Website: bh-photo
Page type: customer-info-address
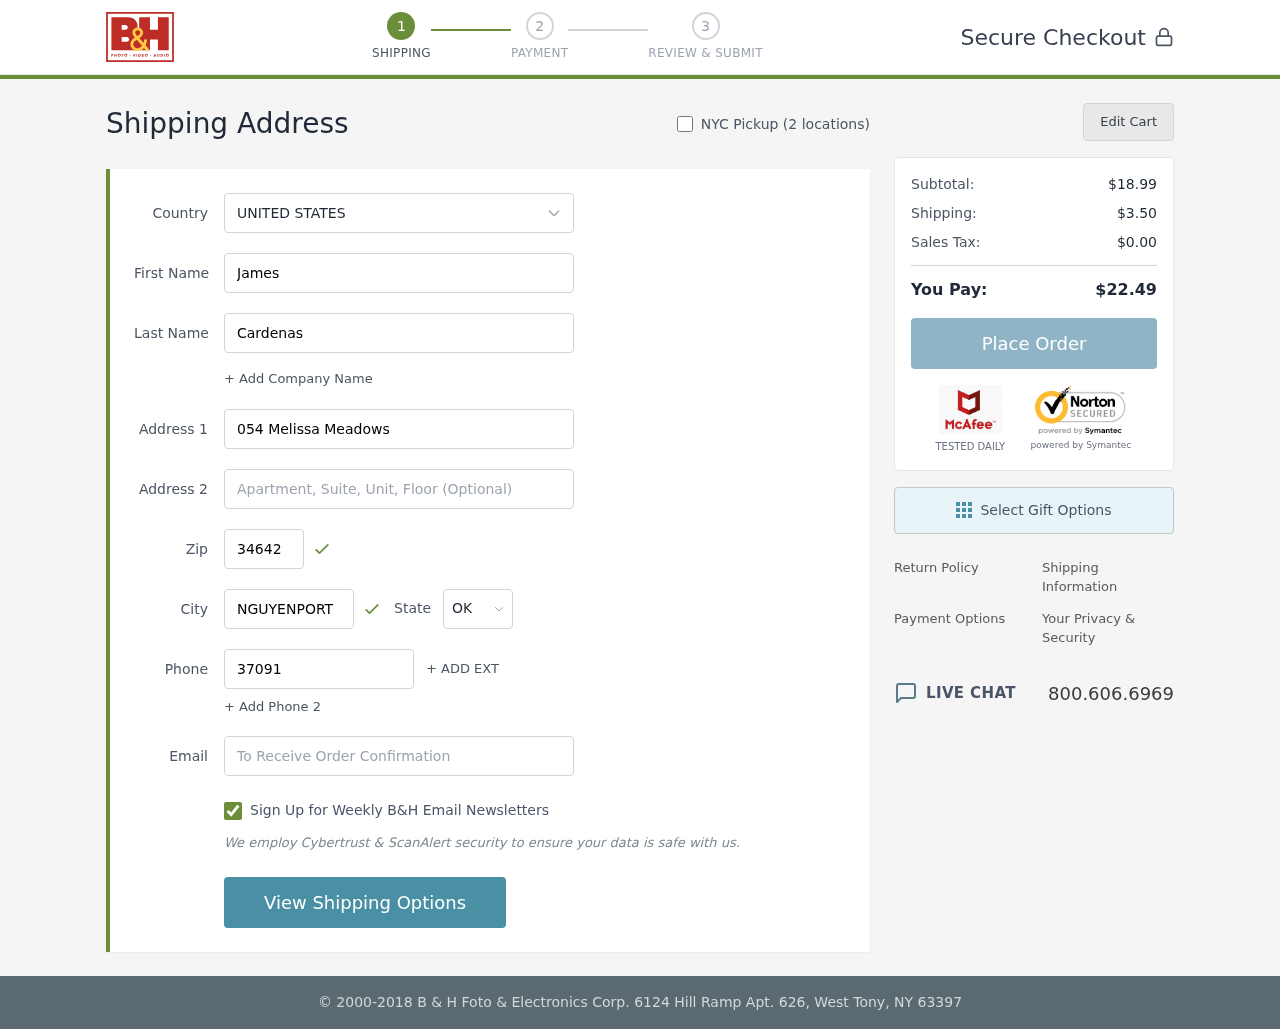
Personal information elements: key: PII_CITY
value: Nguyenport
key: PII_COUNTRY
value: United States
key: PII_EMAIL
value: jamescardenas@yahoo.com
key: PII_FIRSTNAME
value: James
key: PII_LASTNAME
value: Cardenas
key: PII_PHONE
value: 3709113182
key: PII_POSTCODE
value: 34642
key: PII_STATE_ABBR
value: OK
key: PII_STREET
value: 054 Melissa Meadows
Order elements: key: ORDER_SUBTOTAL
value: $18.99
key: ORDER_SHIPPING_COST
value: $3.50
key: ORDER_TAX
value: $0.00
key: ORDER_TOTAL
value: $22.49